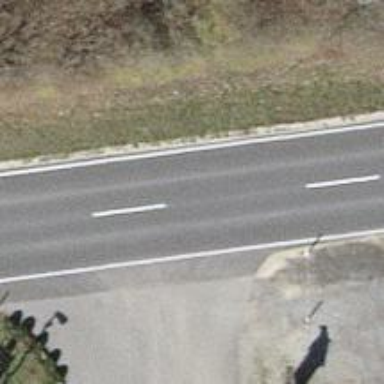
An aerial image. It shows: Secondary road with asphalt surface.